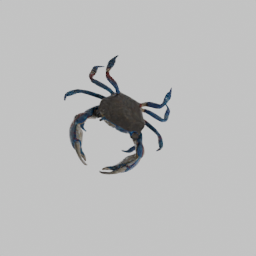
Label: animals